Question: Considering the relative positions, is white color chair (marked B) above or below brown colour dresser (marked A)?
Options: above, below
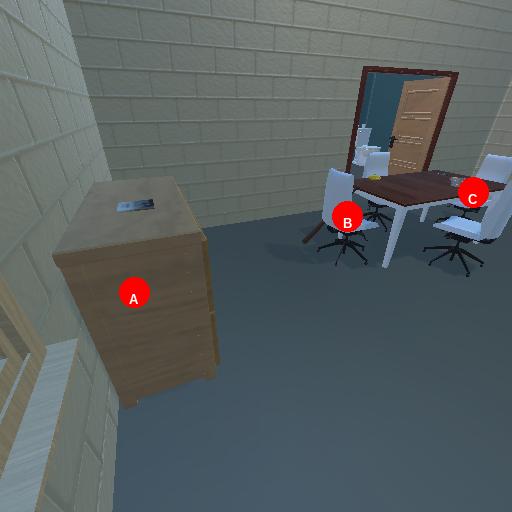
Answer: above